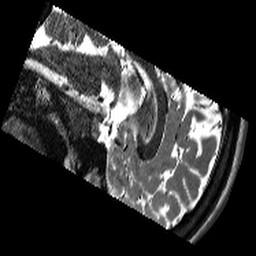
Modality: T2w
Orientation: sagittal